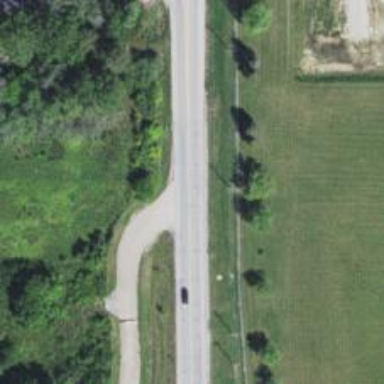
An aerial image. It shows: Secondary road.